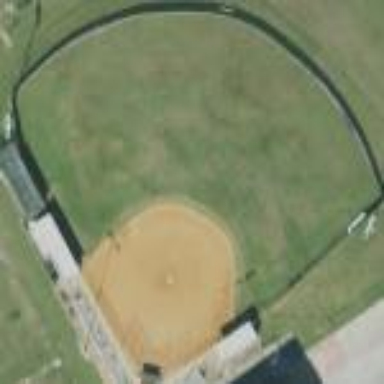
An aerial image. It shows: Softball pitch for leisure sports.